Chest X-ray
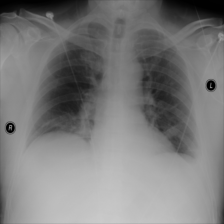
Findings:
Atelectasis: positive
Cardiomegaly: negative
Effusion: negative
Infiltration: positive
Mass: negative
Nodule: negative
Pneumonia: negative
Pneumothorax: negative
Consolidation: negative
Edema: negative
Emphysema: negative
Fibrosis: negative
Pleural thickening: negative
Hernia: negative